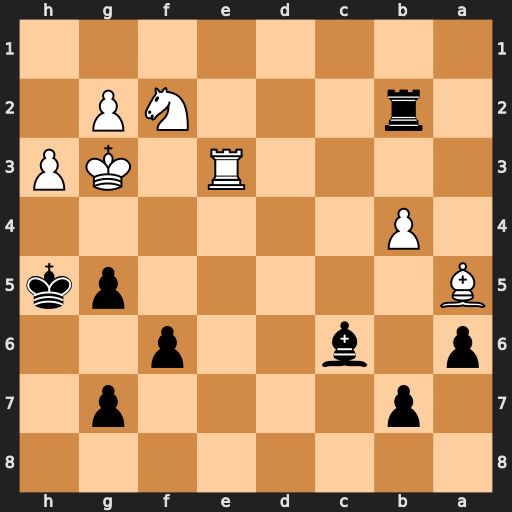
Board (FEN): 8/1p4p1/p1b2p2/B5pk/1P6/4R1KP/1r3NP1/8
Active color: b
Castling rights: -
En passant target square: -
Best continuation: f5 Re7 f4+ Kh2 Rxf2